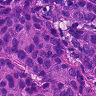
Metastatic tissue present: yes